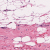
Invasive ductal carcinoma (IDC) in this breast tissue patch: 0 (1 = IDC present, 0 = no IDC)